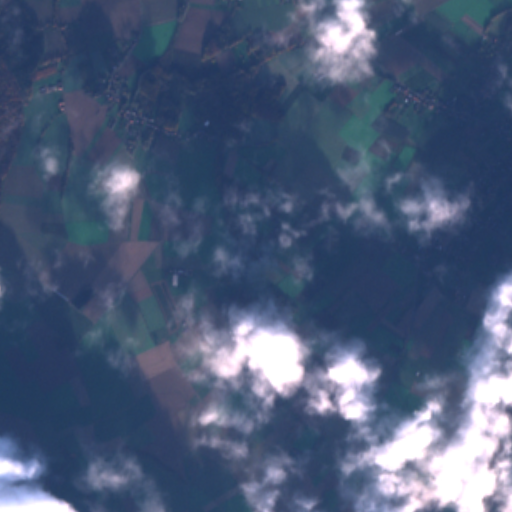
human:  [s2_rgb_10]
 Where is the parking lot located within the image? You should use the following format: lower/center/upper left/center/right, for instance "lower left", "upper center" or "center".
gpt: The parking lot is located in the upper left of the image.
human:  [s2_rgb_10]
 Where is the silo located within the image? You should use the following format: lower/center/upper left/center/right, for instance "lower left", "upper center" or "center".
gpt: The silo is located in the upper right of the image.
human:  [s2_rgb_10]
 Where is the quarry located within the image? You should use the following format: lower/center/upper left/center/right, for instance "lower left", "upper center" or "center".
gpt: There is no quarry in the image.